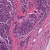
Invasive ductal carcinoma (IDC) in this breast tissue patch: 0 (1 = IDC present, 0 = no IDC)